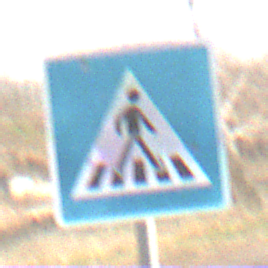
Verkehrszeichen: FussgaengerueberwegLinks
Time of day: MorningAfternoon
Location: Outdoor (Suburban)
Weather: PartlyCloudy
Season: NotSpecified
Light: Natural